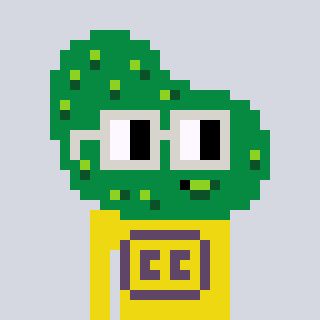
a pixel art character with square light gray glasses, a pickle-shaped head and a yellow-colored body on a cool background